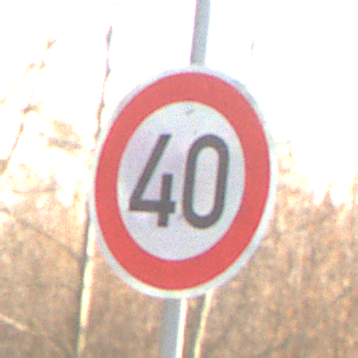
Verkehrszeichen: Geschwindigkeit40
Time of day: SunriseSunset
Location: Outdoor (Nature)
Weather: PartlyCloudy
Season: NotSpecified
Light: Natural